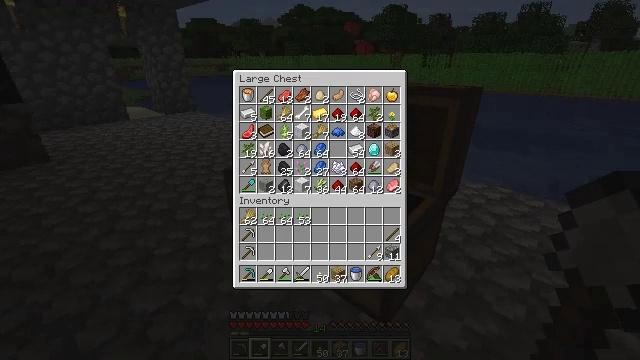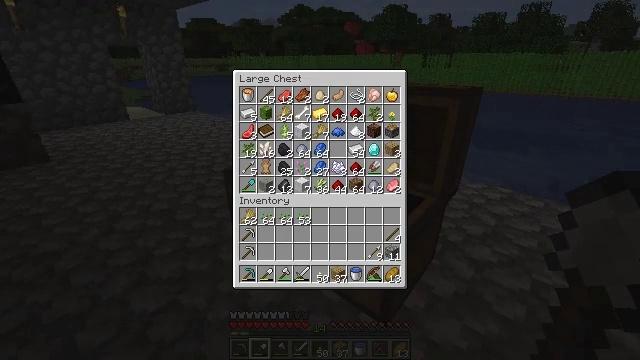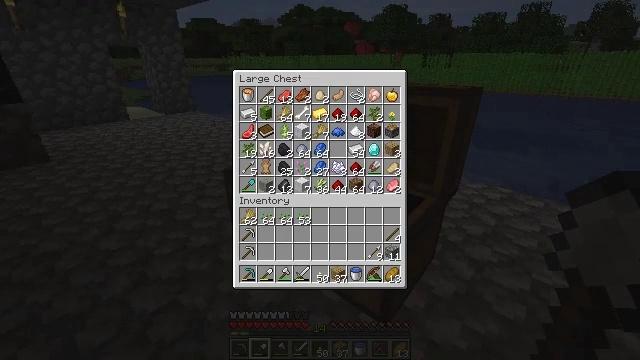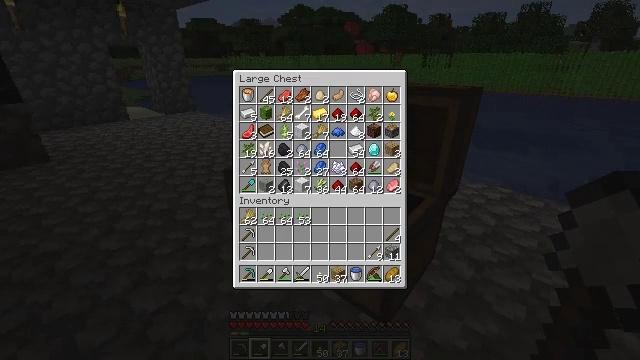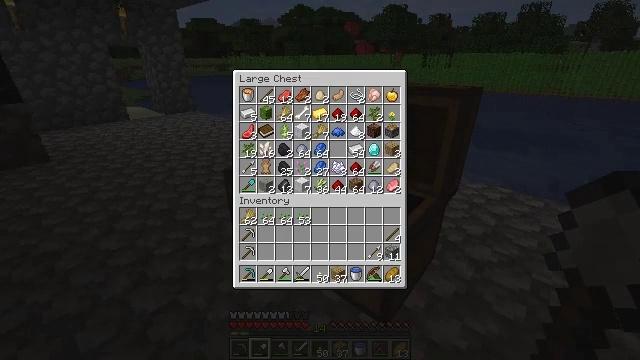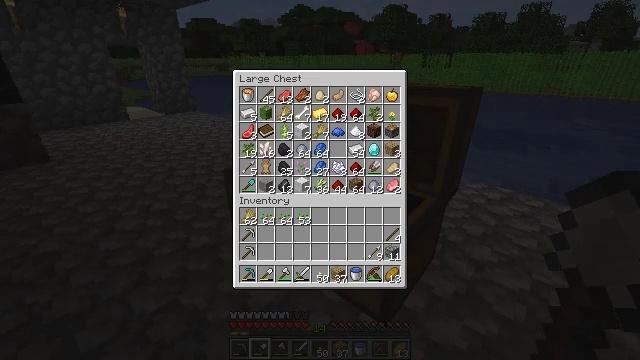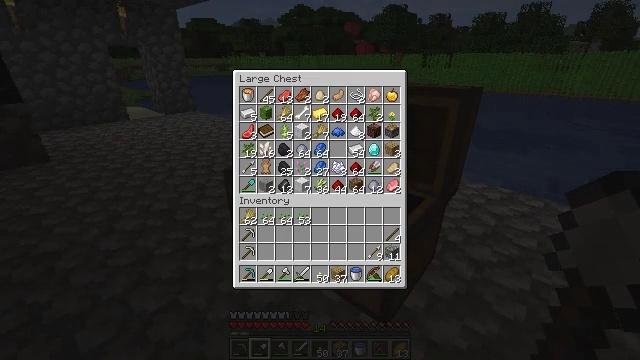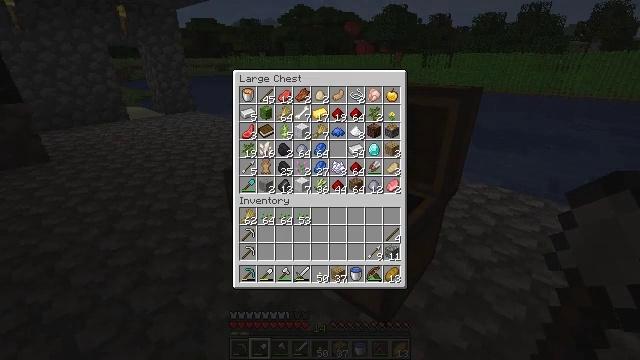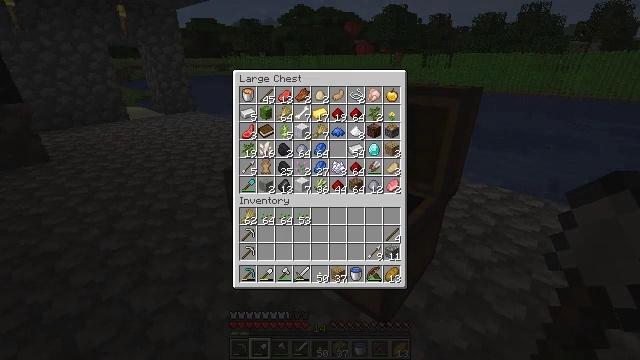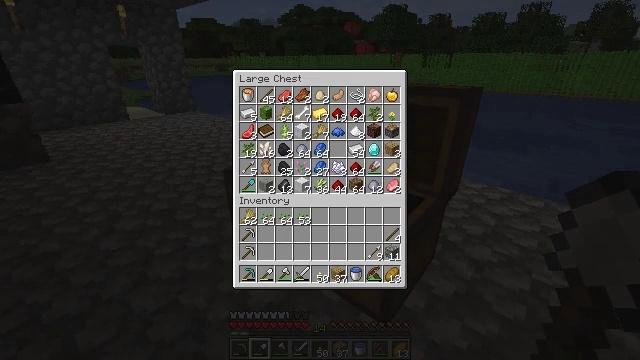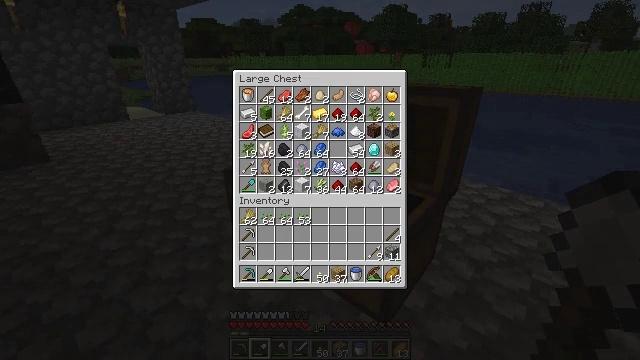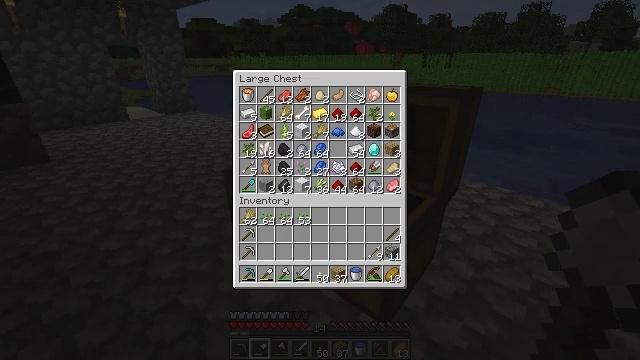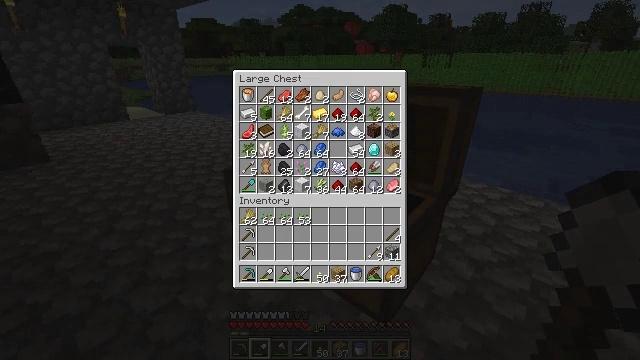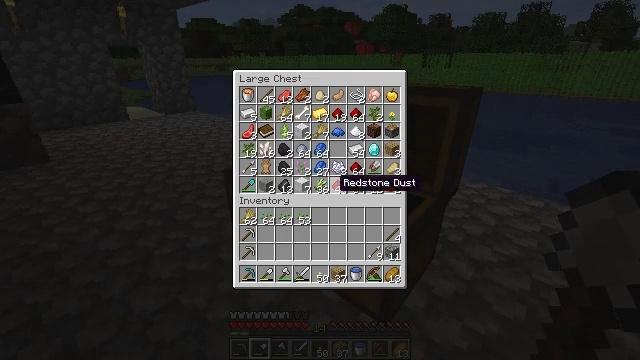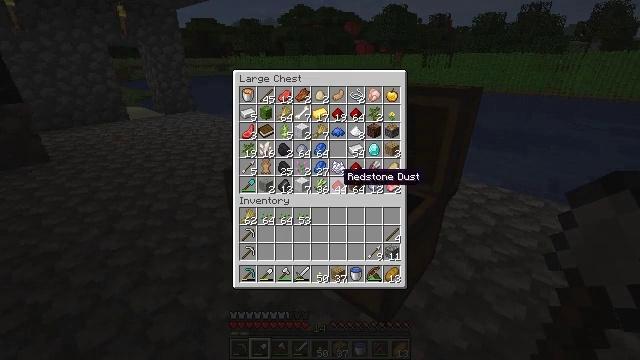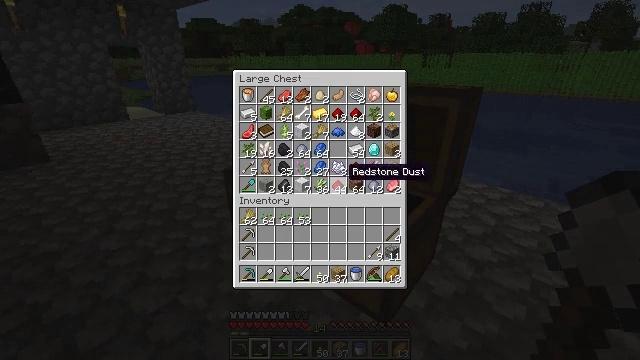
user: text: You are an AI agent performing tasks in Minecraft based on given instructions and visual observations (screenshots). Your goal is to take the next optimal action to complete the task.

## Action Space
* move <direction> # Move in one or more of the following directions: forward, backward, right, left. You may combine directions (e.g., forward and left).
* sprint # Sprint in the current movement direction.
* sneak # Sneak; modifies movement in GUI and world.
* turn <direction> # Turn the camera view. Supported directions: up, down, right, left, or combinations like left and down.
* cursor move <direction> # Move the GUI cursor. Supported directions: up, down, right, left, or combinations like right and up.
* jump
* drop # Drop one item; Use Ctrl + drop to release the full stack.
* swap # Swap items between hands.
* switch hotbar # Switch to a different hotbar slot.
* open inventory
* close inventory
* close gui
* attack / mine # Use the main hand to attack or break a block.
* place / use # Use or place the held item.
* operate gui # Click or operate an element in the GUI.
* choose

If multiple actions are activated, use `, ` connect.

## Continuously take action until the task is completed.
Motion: motion action
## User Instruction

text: Craft an iron hoe.
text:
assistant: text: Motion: cursor move left
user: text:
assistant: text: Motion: no_op
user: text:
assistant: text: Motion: no_op
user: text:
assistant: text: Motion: no_op
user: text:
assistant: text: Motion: cursor move right
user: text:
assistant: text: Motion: cursor move right
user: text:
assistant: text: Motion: cursor move right
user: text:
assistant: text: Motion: no_op
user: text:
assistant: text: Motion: no_op
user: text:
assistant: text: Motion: no_op
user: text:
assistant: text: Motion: no_op
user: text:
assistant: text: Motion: no_op
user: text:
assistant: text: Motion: no_op
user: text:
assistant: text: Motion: no_op
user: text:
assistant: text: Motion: no_op
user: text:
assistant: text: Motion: no_op
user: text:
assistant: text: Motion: cursor move right
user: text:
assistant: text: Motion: no_op
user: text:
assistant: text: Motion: no_op
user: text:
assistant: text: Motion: no_op
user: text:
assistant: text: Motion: no_op
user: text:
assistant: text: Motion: no_op
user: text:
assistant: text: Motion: operate gui
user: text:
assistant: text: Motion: operate gui
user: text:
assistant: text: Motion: operate gui
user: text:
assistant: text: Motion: no_op
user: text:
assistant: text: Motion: cursor move down
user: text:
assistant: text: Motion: cursor move down
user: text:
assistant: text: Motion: cursor move down
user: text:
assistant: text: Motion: cursor move down